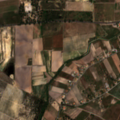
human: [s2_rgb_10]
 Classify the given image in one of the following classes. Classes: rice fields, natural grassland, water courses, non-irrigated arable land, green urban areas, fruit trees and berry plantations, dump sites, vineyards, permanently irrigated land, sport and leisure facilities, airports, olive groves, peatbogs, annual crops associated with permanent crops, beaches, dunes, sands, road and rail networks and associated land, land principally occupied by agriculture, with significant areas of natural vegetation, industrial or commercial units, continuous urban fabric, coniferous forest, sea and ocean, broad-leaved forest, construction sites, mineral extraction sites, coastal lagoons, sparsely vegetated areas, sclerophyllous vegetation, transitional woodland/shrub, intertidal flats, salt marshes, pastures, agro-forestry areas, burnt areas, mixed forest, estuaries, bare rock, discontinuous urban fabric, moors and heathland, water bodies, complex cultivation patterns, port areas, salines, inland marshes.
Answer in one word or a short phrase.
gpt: continuous urban fabric